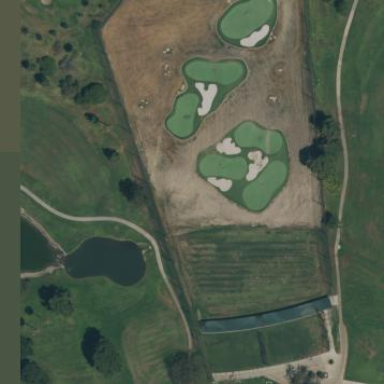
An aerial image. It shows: Grassy area designated for driving range golf.